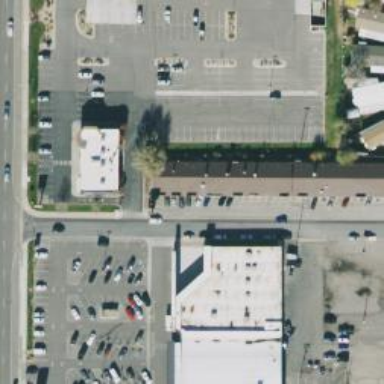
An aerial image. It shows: Supermarket.